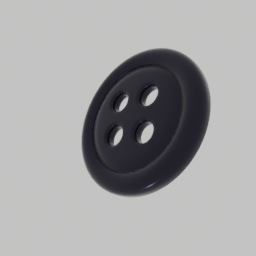
Label: people